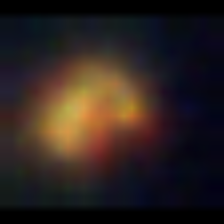
Taxon: NanoPlankton
Group: Other